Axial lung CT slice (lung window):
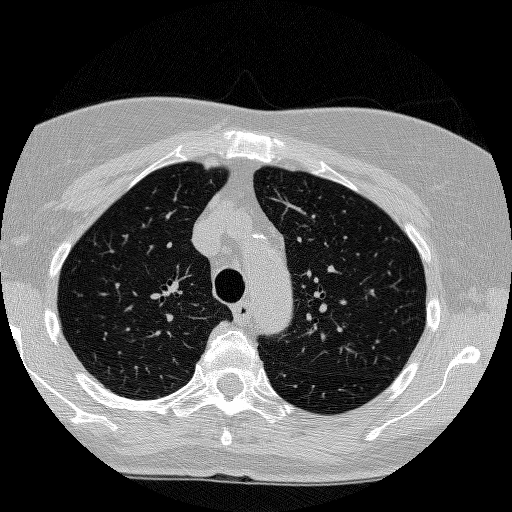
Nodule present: no